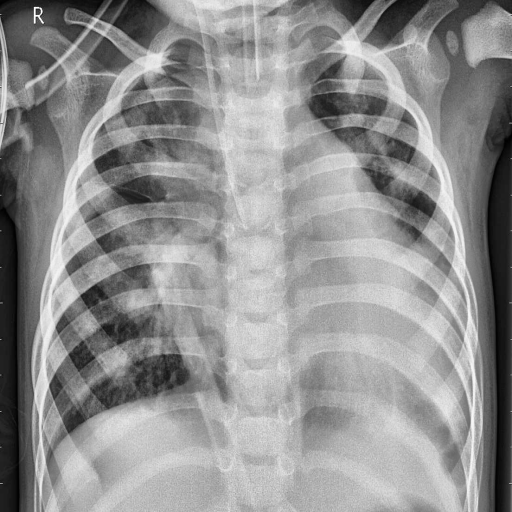
Finding: PNEUMONIA